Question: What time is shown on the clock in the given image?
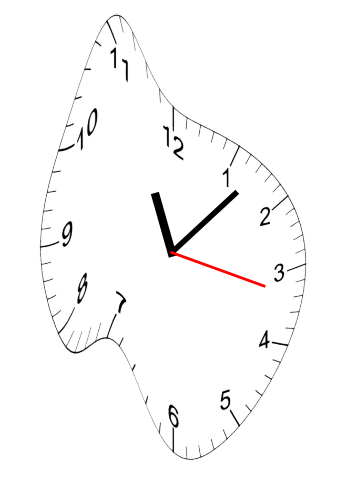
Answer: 11:07:17